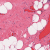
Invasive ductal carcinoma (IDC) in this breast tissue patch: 0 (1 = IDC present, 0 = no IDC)